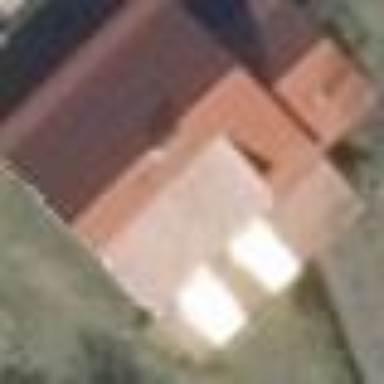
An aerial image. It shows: Simple and straightforward house.